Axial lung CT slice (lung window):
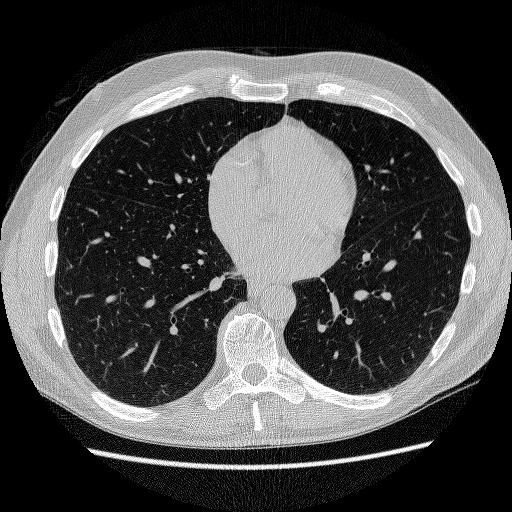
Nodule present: no